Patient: sex M, age 48
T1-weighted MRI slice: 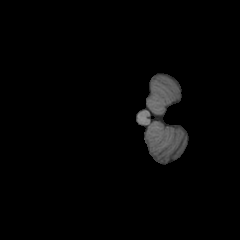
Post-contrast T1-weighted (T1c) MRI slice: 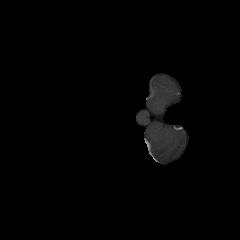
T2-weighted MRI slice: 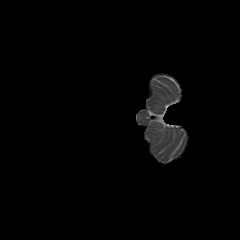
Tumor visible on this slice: no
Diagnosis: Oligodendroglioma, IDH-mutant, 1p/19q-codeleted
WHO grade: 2